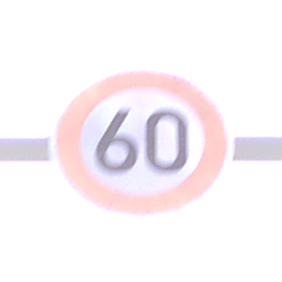
Verkehrszeichen: Geschwindigkeit60
Umgebung: Outdoor, RoadRail
Tageszeit: Dawn
Wetter: Clear
Licht: Natural
Jahreszeit: NotSpecified
Kontrast: LowContrast